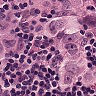
Metastatic tissue present: yes